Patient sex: F
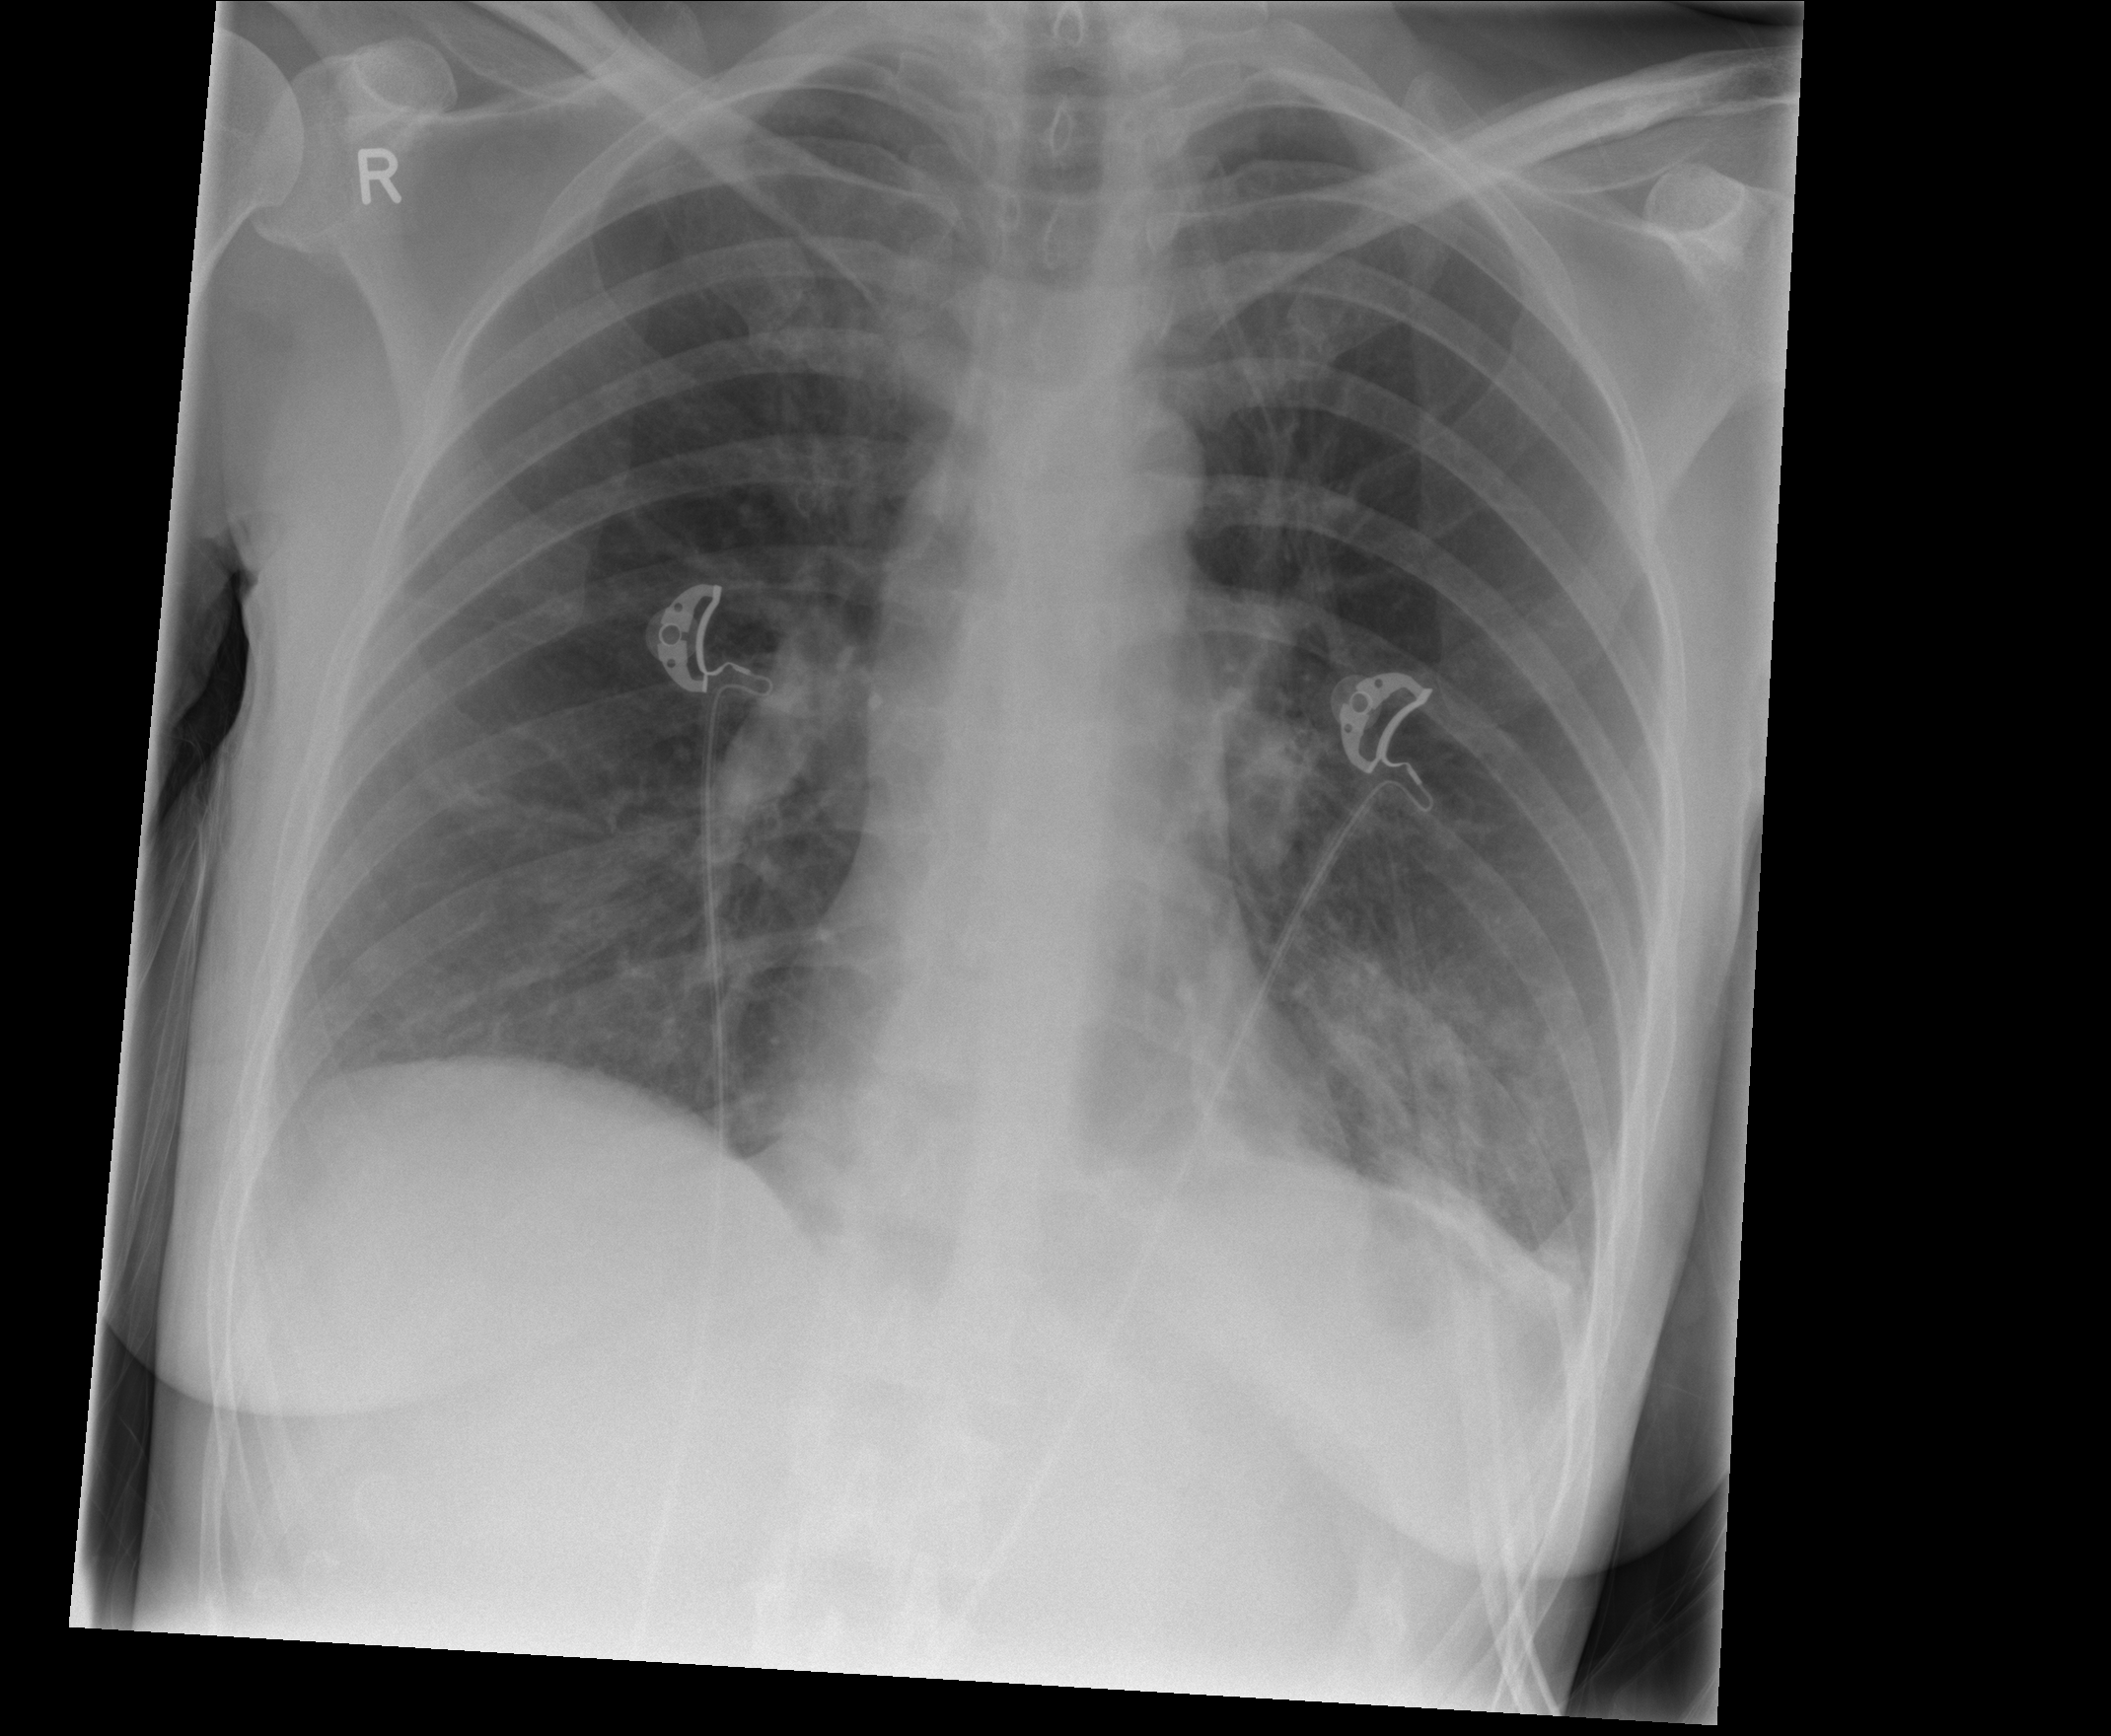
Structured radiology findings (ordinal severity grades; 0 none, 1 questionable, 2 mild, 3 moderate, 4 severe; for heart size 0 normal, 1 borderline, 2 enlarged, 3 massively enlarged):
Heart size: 0
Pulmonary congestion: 0
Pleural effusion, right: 0
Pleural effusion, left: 1
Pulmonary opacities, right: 1
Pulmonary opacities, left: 2
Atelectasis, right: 0
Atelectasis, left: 2